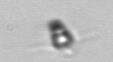
Label: Pyramimonas